Question: Basically, I have two matrices A and B, and I want C (dimensions marked by the side of the matrices), with computation like this:

The formula below is what I do now. I take advantage of some broadcasting, but I am still left with a loop. I am novel to Python so maybe I am wrong, but I just have a hunch that this loop can be eliminated. Can anyone share some ideas?
EDIT: 2018-04-27 09:48:28
as requested, an example:
'''
In [5]: A
Out[5]:
array([[0, 1],
[2, 3],
[4, 5],
[6, 7],
[8, 9]])
In [6]: B
Out[6]:
array([[0, 1],
[2, 3],
[4, 5],
[6, 7]])
In [7]: C = np.zeros ((B.shape[0], A.shape[0]))
In [8]: for m in range (B.shape[0]):
...: C[m] = np.sum (np.square (B[m] - A), axis=1).flatten ()
...:
In [9]: C
Out[9]:
array([[ 0., 8., 32., 72., 128.],
[ 8., 0., 8., 32., 72.],
[ 32., 8., 0., 8., 32.],
[ 72., 32., 8., 0., 8.]])
'''
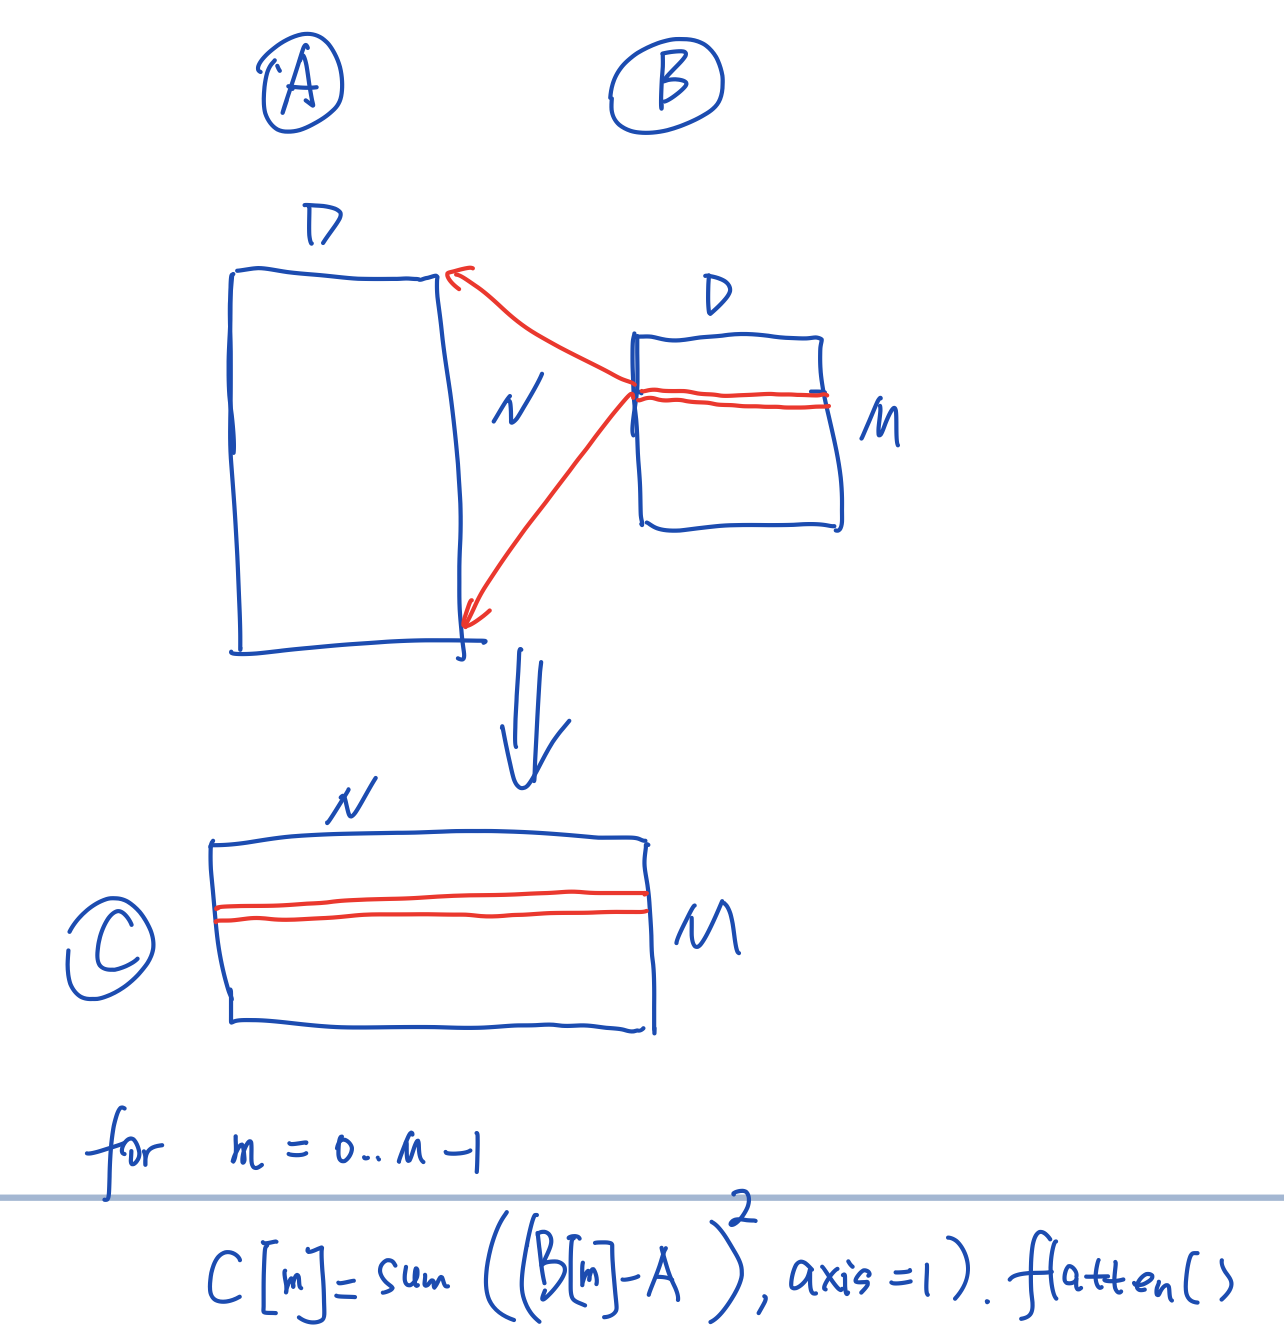
Answer: This appears to work at the cost of some extra memory:
'''
C = ((B[:, :, None] - A.T)**2).sum(axis=1)
'''
Testing:
'''
import numpy
D = 10
N = 20
M = 30
A = numpy.random.rand(N, D)
B = numpy.random.rand(M, D)
C = numpy.empty((M, N))
'''
Timing:
'''
for m in range(M):
C[m] = numpy.sum((B[m, :] - A)**2, axis=1)
'''
514 us +- 13.7 us per loop (mean +- std. dev. of 7 runs, 1000 loops each)
'''
C2 = ((B[:, :, None] - A.T)**2).sum(axis=1)
'''
53.6 us +- 529 ns per loop (mean +- std. dev. of 7 runs, 10000 loops each)